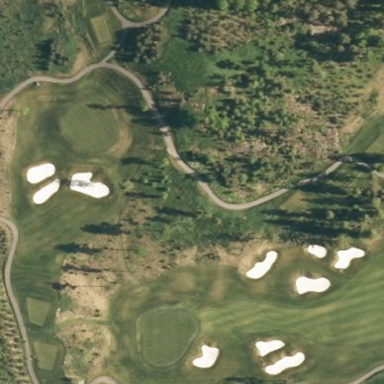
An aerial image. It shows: Rough grassy area used for golf.